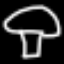
Label: mushroom